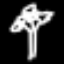
Label: palm tree